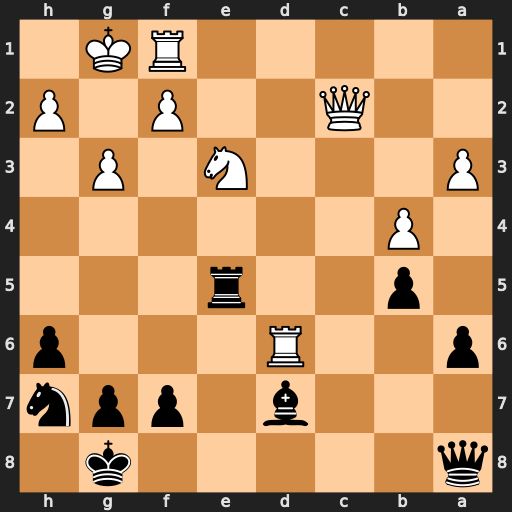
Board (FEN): q5k1/3b1ppn/p2R3p/1p2r3/1P6/P3N1P1/2Q2P1P/5RK1
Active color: b
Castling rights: -
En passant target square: -
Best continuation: Ng5 f3 Nxf3+ Rxf3 Qxf3 Rxd7 Qxe3+